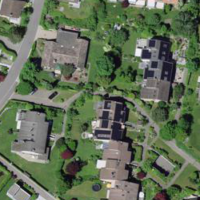
EUNIS habitat code: 55
Species observed at this site:
Podiceps cristatus